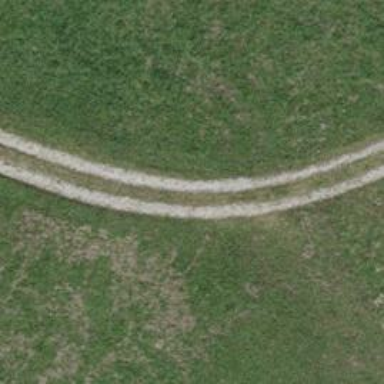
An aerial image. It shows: Gravel track.